The trace is the raw vibration amplitude of a rotating bearing as a function of time. Determine the bearing's health state. Answer with exactly one of: normal, inner_race, outer_race, ball.
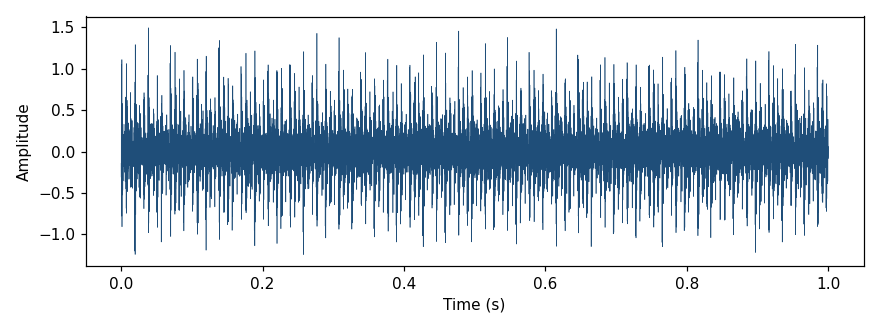
Answer: inner_race